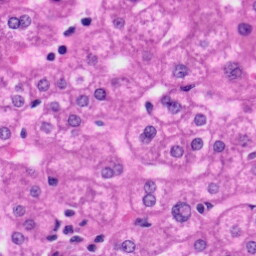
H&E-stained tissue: Liver